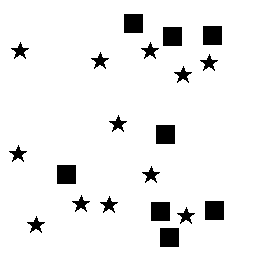
Squares: 8
Triangles: 0
Stars: 12
Total shapes: 20